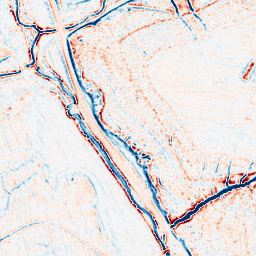
Category: edge_preserving
Decomposition family: bilateral
Decomposition parameters: d: 9
sigma_color: 150
sigma_space: 25
Upsampling method: cubic_mitchell
Upsampling parameters: scale: 4
Upsampling scale: 4